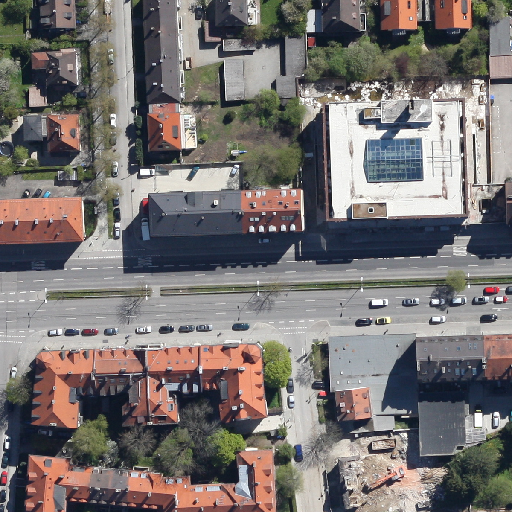
Referring expression: paved road